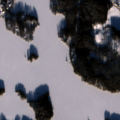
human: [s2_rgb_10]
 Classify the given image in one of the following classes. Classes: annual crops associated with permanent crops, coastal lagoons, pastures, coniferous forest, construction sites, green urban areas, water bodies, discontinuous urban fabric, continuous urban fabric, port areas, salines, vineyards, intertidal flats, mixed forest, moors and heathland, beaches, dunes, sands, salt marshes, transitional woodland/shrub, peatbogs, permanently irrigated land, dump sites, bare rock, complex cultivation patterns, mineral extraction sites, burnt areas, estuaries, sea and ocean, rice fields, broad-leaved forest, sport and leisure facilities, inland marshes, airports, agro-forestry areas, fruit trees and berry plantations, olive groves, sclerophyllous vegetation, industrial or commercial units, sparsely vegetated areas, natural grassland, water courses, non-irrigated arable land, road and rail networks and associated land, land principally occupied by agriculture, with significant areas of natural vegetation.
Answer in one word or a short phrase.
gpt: discontinuous urban fabric, coniferous forest, transitional woodland/shrub, water bodies